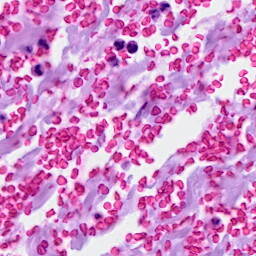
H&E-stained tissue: Breast